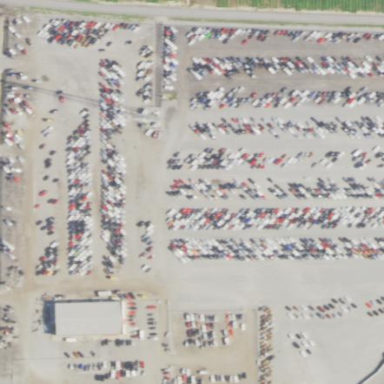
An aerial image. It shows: Industrial area designated for auto wrecking.